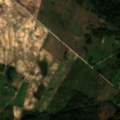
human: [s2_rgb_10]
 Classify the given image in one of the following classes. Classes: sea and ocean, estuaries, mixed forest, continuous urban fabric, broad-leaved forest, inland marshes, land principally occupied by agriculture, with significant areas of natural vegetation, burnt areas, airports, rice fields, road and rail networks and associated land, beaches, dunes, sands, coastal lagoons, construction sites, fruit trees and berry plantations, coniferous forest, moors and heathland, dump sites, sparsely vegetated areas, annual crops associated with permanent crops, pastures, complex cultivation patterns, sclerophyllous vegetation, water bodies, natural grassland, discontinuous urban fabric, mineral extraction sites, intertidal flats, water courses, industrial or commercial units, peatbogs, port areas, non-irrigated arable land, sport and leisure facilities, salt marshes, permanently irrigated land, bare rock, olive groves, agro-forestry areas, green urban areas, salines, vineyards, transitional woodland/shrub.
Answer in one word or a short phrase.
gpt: non-irrigated arable land, complex cultivation patterns, land principally occupied by agriculture, with significant areas of natural vegetation, broad-leaved forest, mixed forest, transitional woodland/shrub